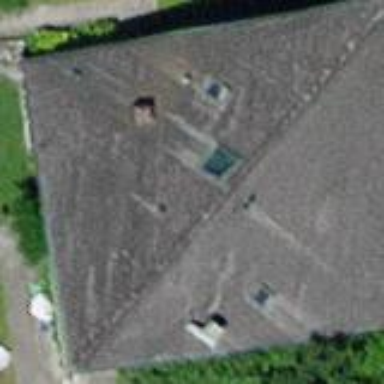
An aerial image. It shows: Detached building with gabled roof.